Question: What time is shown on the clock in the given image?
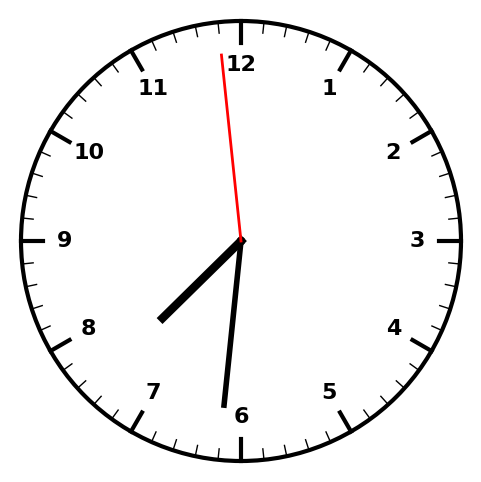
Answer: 07:30:59